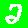
Digit: 2